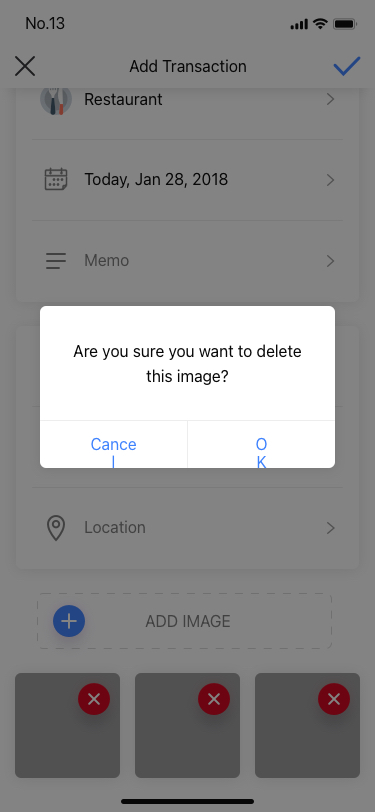
Text in this UI design:
Restaurant
Today, Jan 28, 2018
Memo
Wallet
Friend
Location
Add Transaction
Cancel
OK
Are you sure you want to delete this image?